Question: I'm working on a project using dc.js and I don't want the crossfilter to render unless data is selected. Currently, it is possible to do something like this

Is there a way to avoid this from happening? I want at least one bar to have to be selected to crossfilter.
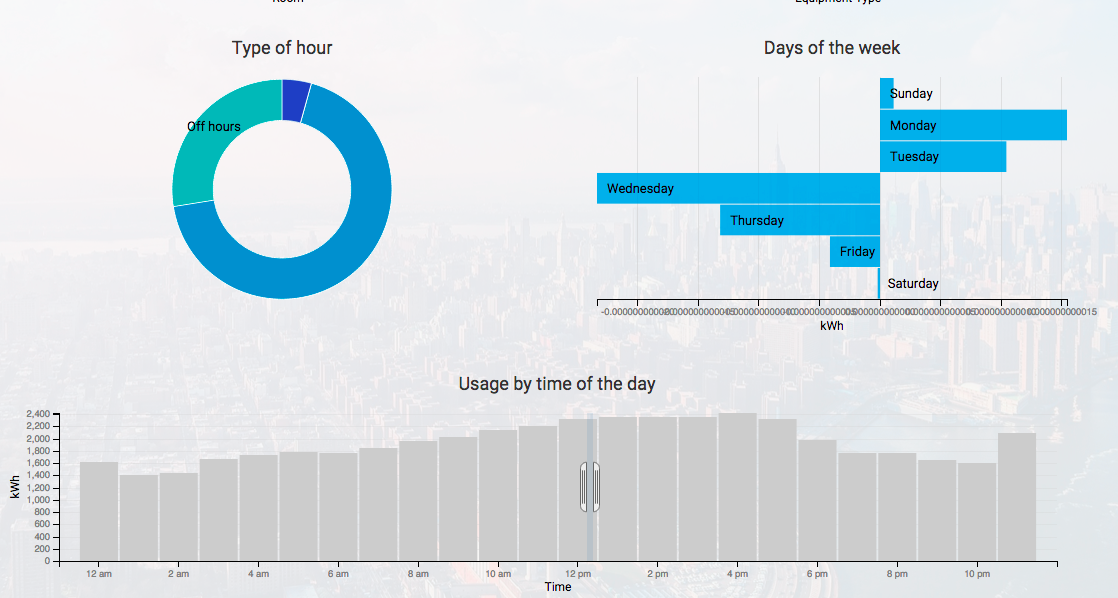
Answer: I found the answer. you need to add the following two lines to your bar chart:
'''
.round(dc.round.floor)
.alwaysUseRounding(true)
'''
If your bar chart has the property .centerBar(true), you should use the following instead:
'''
.round(function(n) { return Math.floor(n) + 0.5 })
.alwaysUseRounding(true)
'''